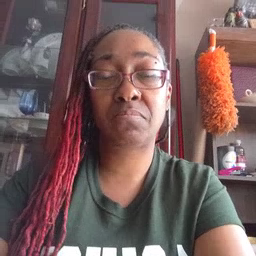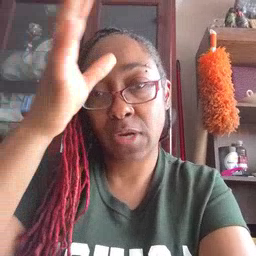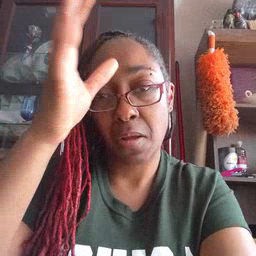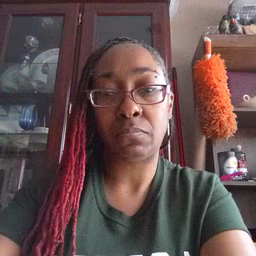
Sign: dad